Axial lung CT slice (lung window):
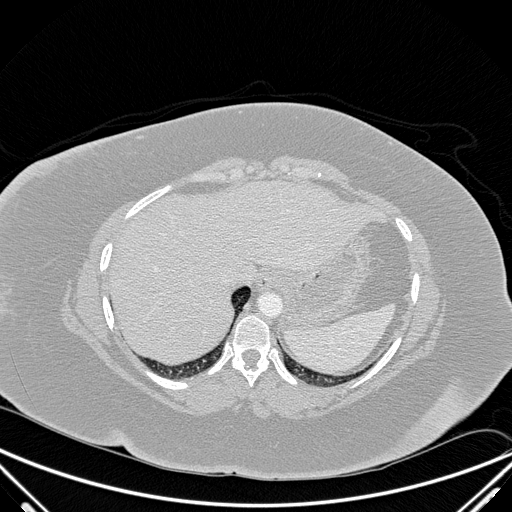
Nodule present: no